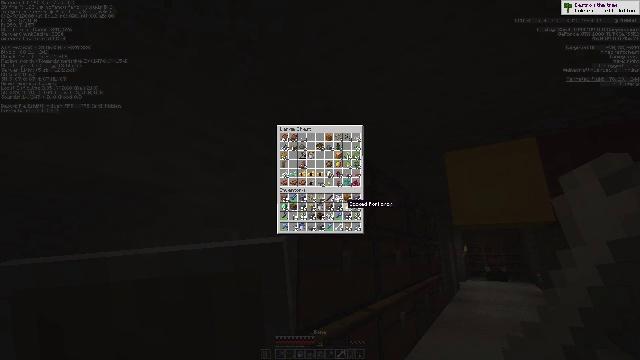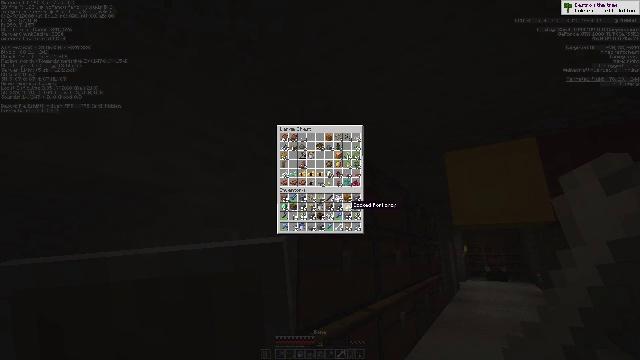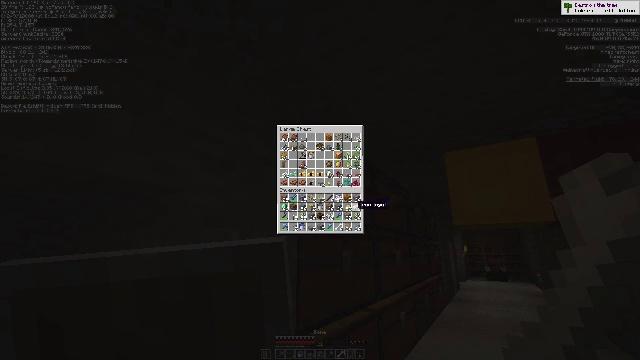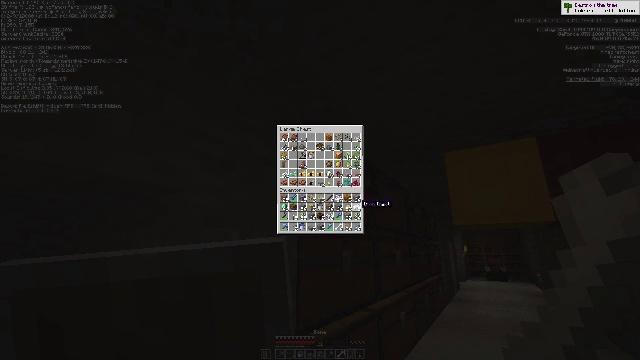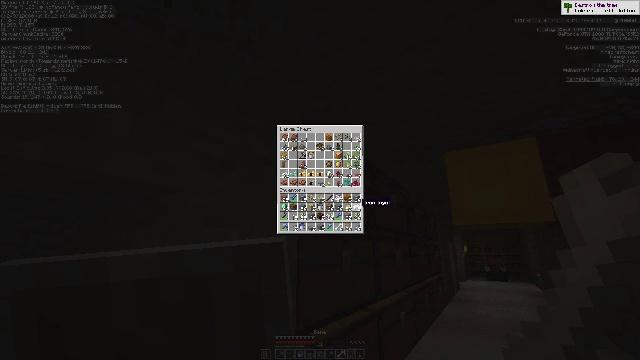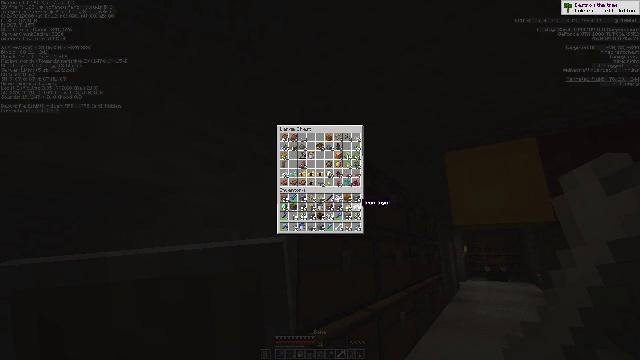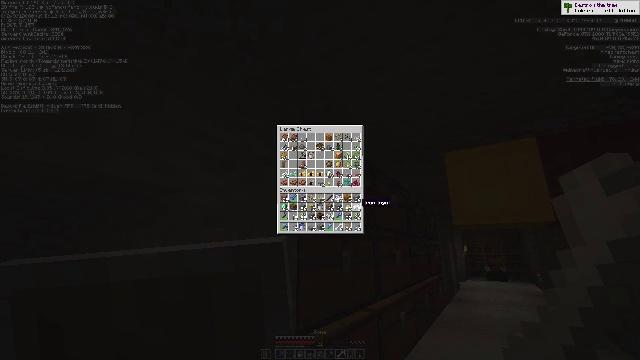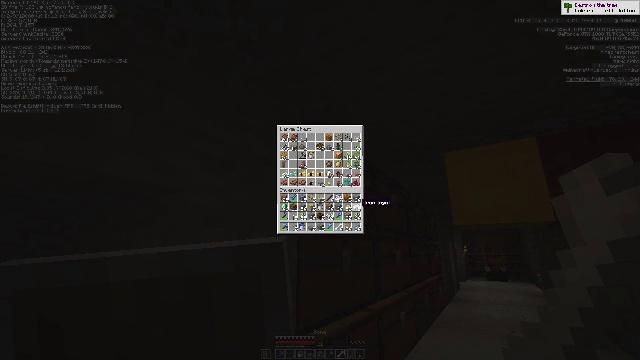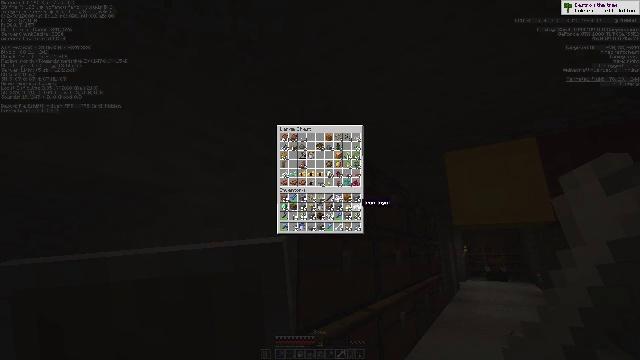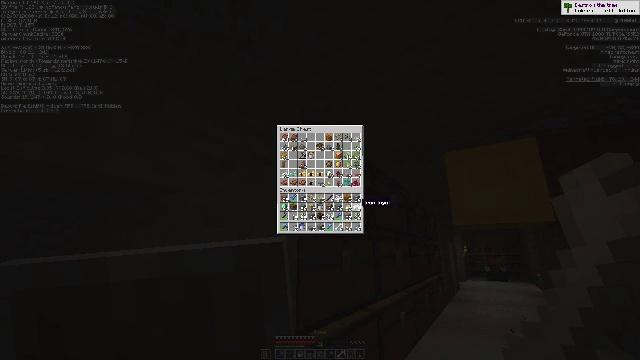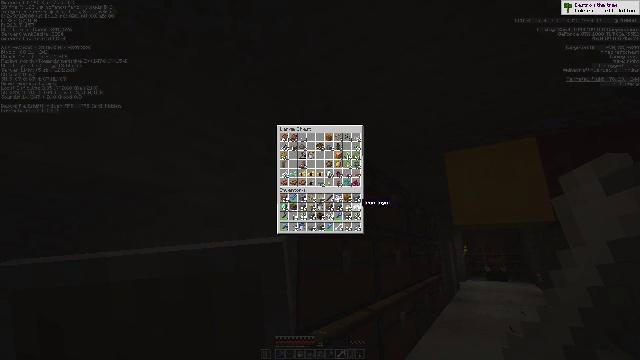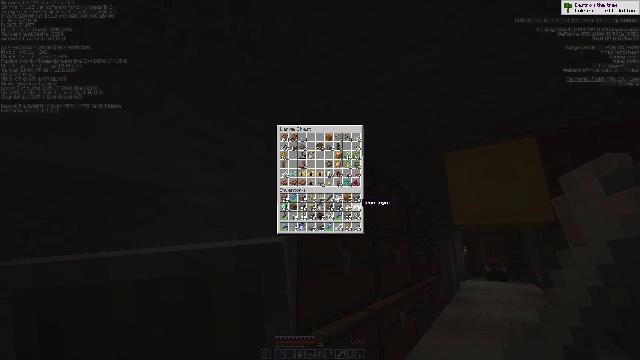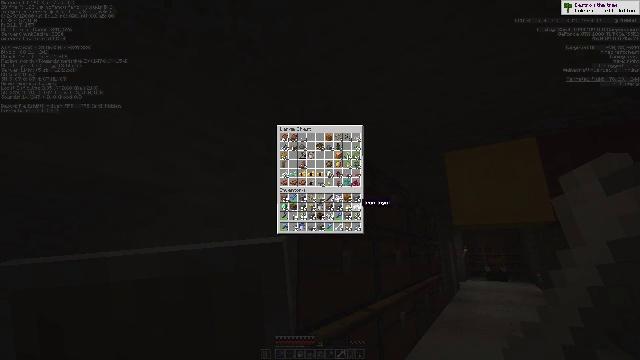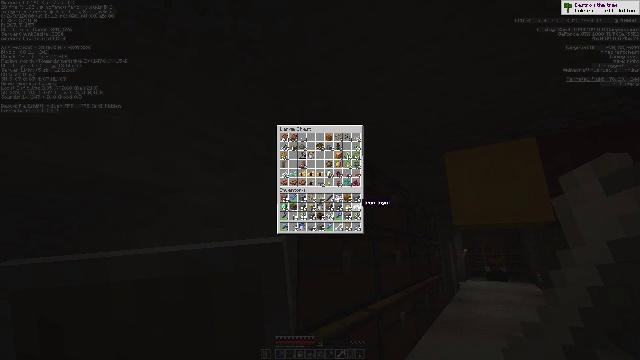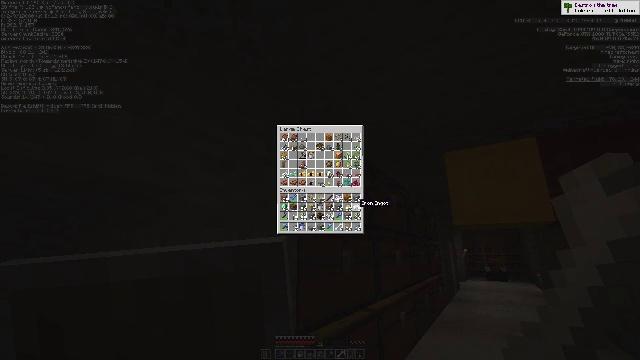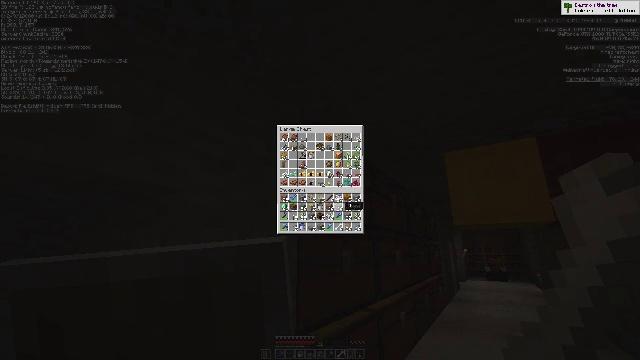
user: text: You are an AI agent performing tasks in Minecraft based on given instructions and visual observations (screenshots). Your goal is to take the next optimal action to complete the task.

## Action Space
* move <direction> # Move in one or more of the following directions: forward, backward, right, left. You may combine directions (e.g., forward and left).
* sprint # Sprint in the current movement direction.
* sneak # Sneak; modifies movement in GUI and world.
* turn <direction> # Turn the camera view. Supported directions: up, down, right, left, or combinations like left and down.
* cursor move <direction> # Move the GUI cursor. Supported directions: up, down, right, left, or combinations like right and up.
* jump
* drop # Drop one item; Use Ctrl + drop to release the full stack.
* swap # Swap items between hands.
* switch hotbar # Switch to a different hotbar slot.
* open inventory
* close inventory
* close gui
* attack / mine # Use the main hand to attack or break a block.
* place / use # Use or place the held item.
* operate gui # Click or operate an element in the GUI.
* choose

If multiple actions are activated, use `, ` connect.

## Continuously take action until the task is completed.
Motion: motion action
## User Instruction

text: Turn bones into bone meal.
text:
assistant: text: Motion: turn right
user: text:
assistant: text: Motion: turn right
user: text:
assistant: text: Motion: turn right
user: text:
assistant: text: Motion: no_op
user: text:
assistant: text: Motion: no_op
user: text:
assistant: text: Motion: no_op
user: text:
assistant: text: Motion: no_op
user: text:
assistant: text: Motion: no_op
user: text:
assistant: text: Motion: no_op
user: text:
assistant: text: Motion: no_op
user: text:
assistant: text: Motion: no_op
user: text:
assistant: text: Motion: no_op
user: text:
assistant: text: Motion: no_op
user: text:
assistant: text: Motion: no_op
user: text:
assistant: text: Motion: turn left
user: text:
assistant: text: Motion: turn left
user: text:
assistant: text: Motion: turn left
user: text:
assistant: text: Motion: no_op
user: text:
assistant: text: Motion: no_op
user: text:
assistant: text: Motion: sneak, turn right
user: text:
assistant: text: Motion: sneak, turn right
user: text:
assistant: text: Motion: sneak
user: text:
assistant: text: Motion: sneak
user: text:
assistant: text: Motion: sneak, turn left
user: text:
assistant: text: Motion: sneak
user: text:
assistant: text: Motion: sneak
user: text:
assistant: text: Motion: sneak
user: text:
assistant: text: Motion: sneak
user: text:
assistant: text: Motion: sneak
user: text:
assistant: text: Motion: sneak